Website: home-depot
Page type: customer-info-address
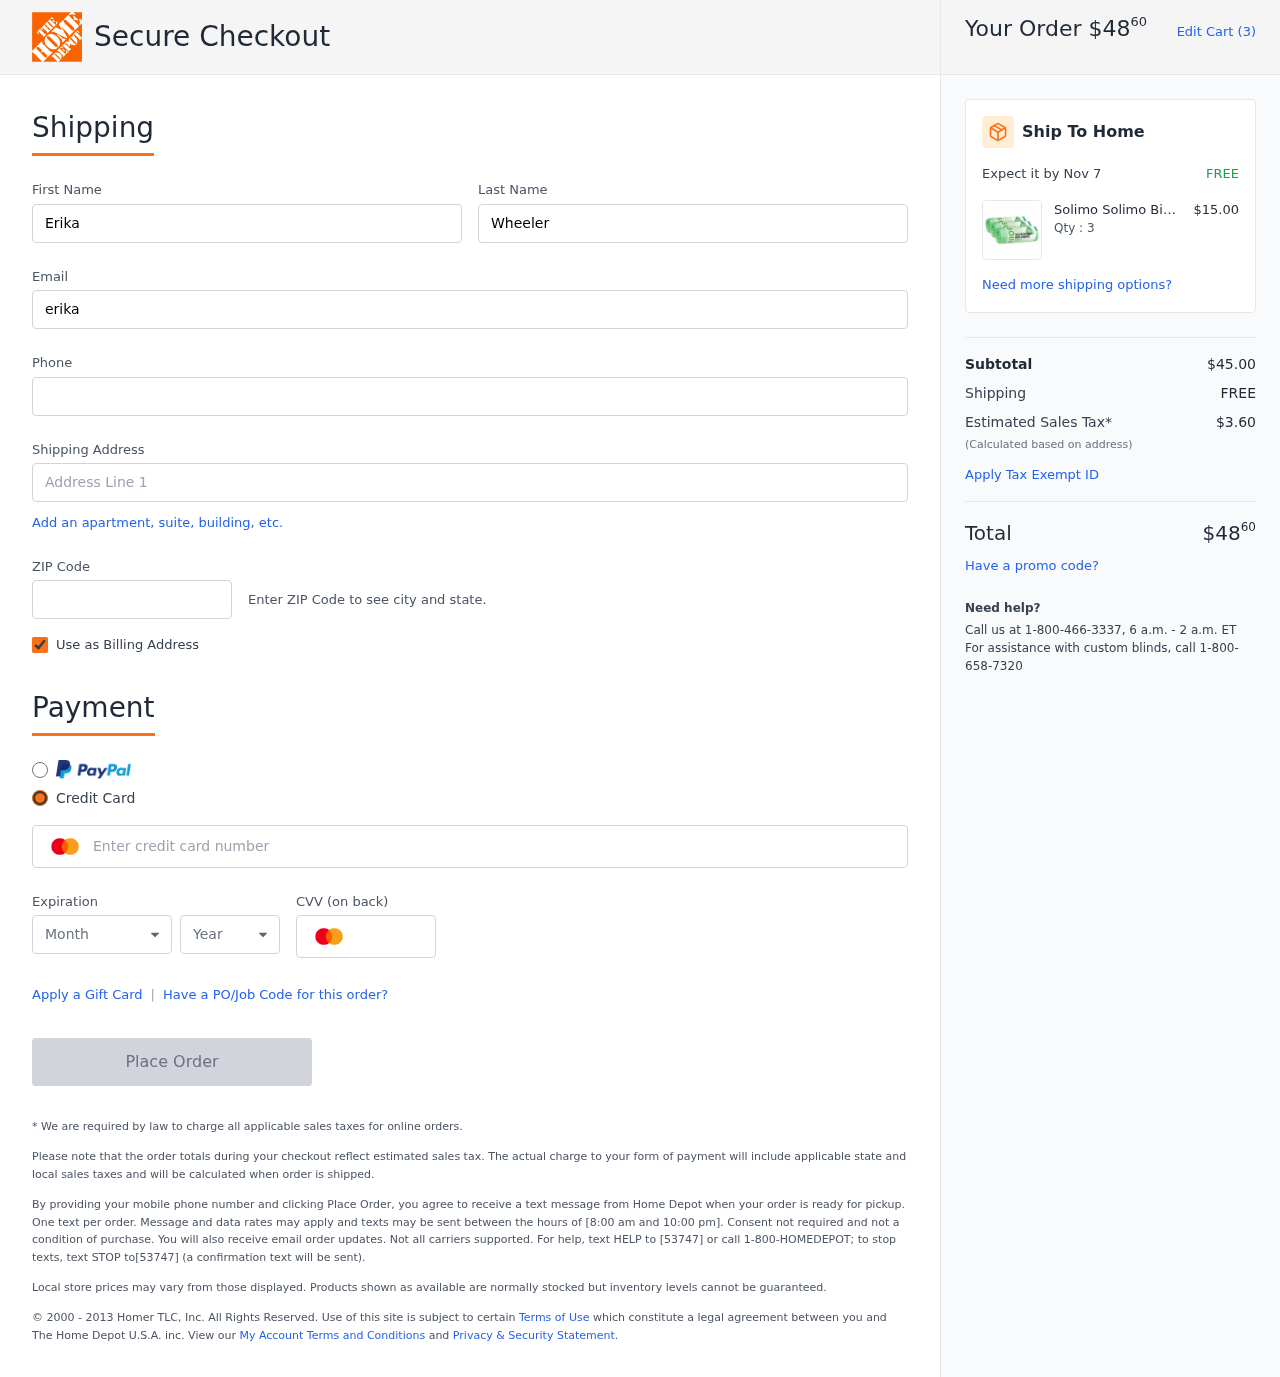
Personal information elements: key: PII_CARD_CVV
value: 885
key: PII_CARD_EXPIRY_MONTH
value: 02
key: PII_CARD_EXPIRY_YEAR
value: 27
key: PII_CARD_NUMBER
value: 2666 7857 3683 2061
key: PII_EMAIL
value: erikawheeler@yahoo.com
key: PII_FIRSTNAME
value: Erika
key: PII_LASTNAME
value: Wheeler
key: PII_PHONE
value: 2472129510
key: PII_POSTCODE
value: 77631
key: PII_STREET
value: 8482 Cuevas Mountain Apt. 624
Product elements: key: PRODUCT1_BRAND
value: Solimo
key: PRODUCT1_NAME
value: Solimo Bio degradable bin liner 6L, 50 pieces per pack - Pack of 3
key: PRODUCT1_PRICE
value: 15
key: PRODUCT1_QUANTITY
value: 3
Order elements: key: ORDER_TOTAL
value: $4860
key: ORDER_NUM_ITEMS
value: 3
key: ORDER_DELIVERY_DATE
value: Nov 7
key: ORDER_SUBTOTAL
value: $45.00
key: ORDER_SHIPPING_COST
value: FREE
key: ORDER_TAX
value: $3.60